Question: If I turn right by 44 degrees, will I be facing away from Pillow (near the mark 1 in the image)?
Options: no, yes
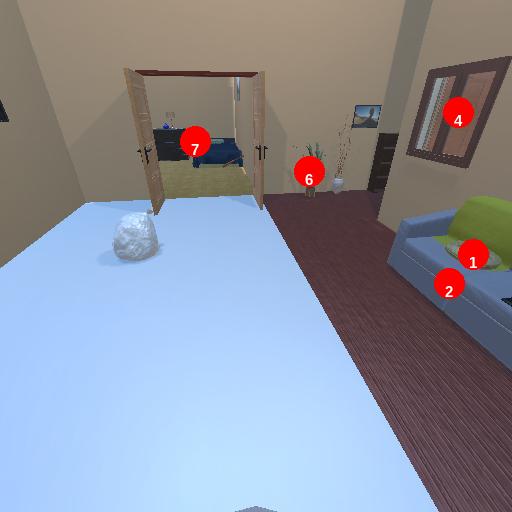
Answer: no